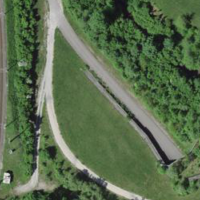
EUNIS habitat code: 52
Species observed at this site:
Filipendula ulmaria
Tussilago farfara